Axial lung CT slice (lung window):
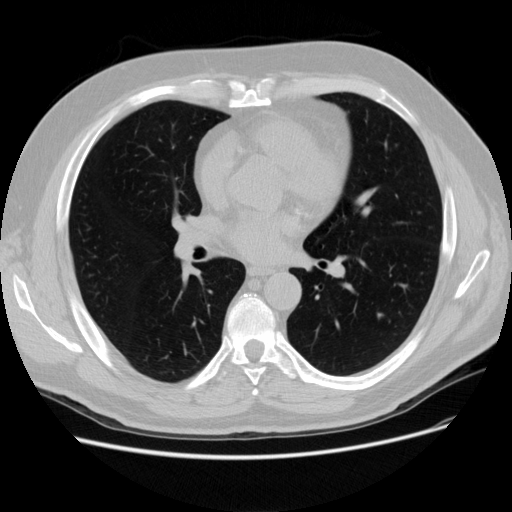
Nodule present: no